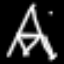
Label: The Eiffel Tower